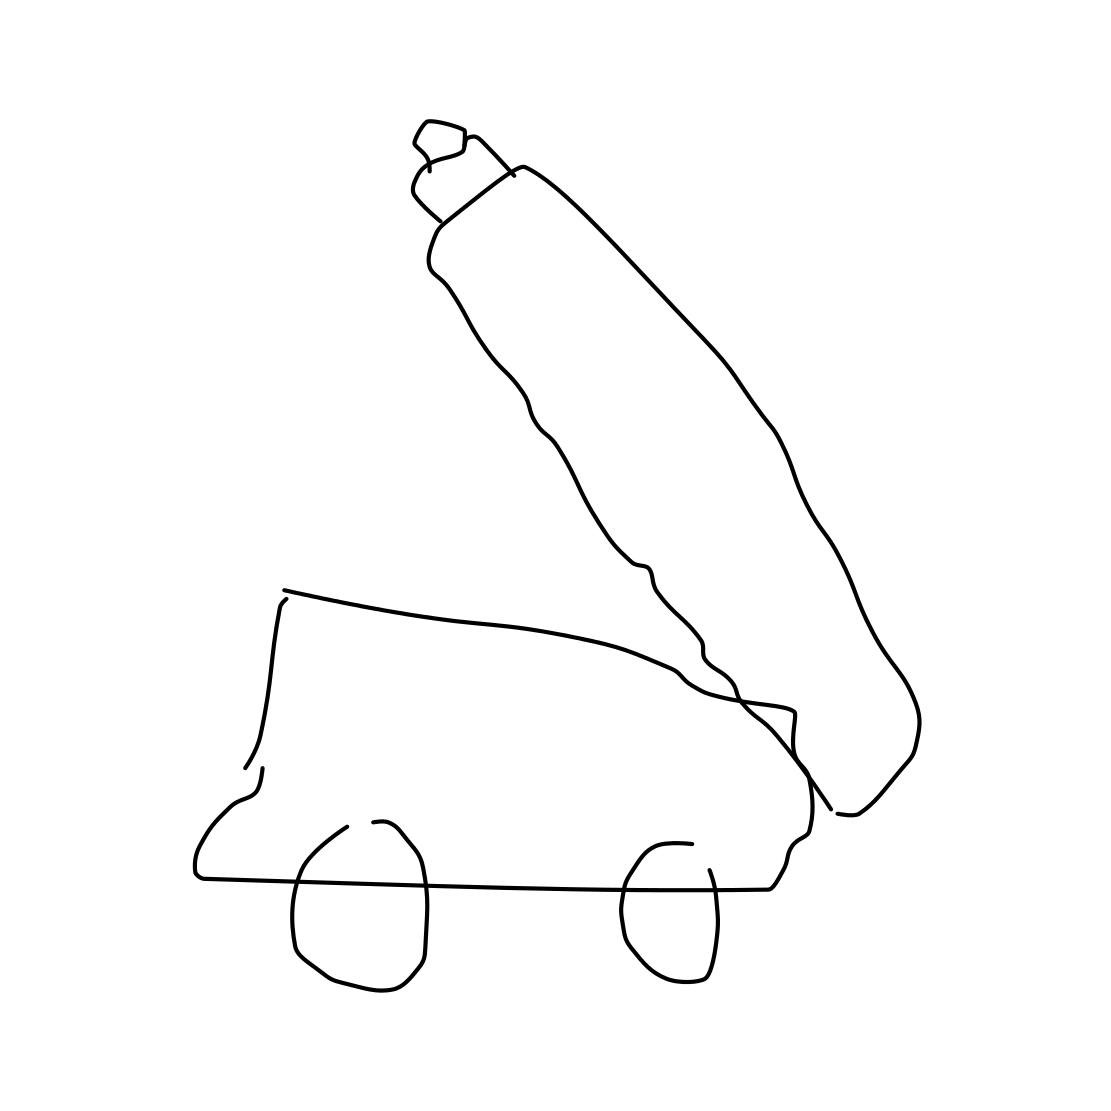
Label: cannon